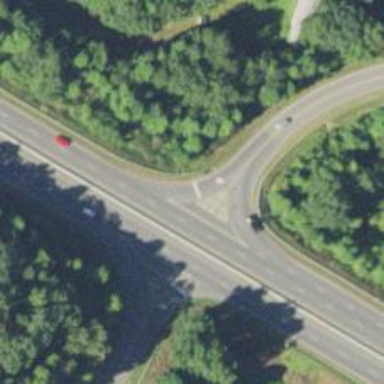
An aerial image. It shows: Trunk link highway.